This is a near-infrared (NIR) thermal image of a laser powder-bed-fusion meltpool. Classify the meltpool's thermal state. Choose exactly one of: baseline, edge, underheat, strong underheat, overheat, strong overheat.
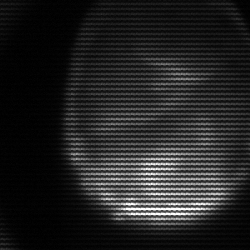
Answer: edge